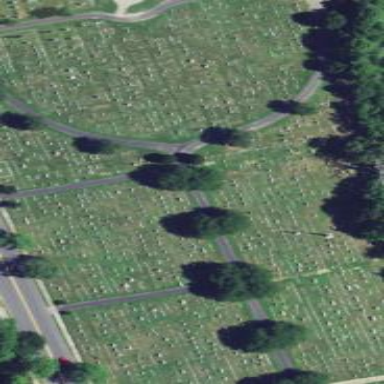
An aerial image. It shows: Cemetery.